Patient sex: M
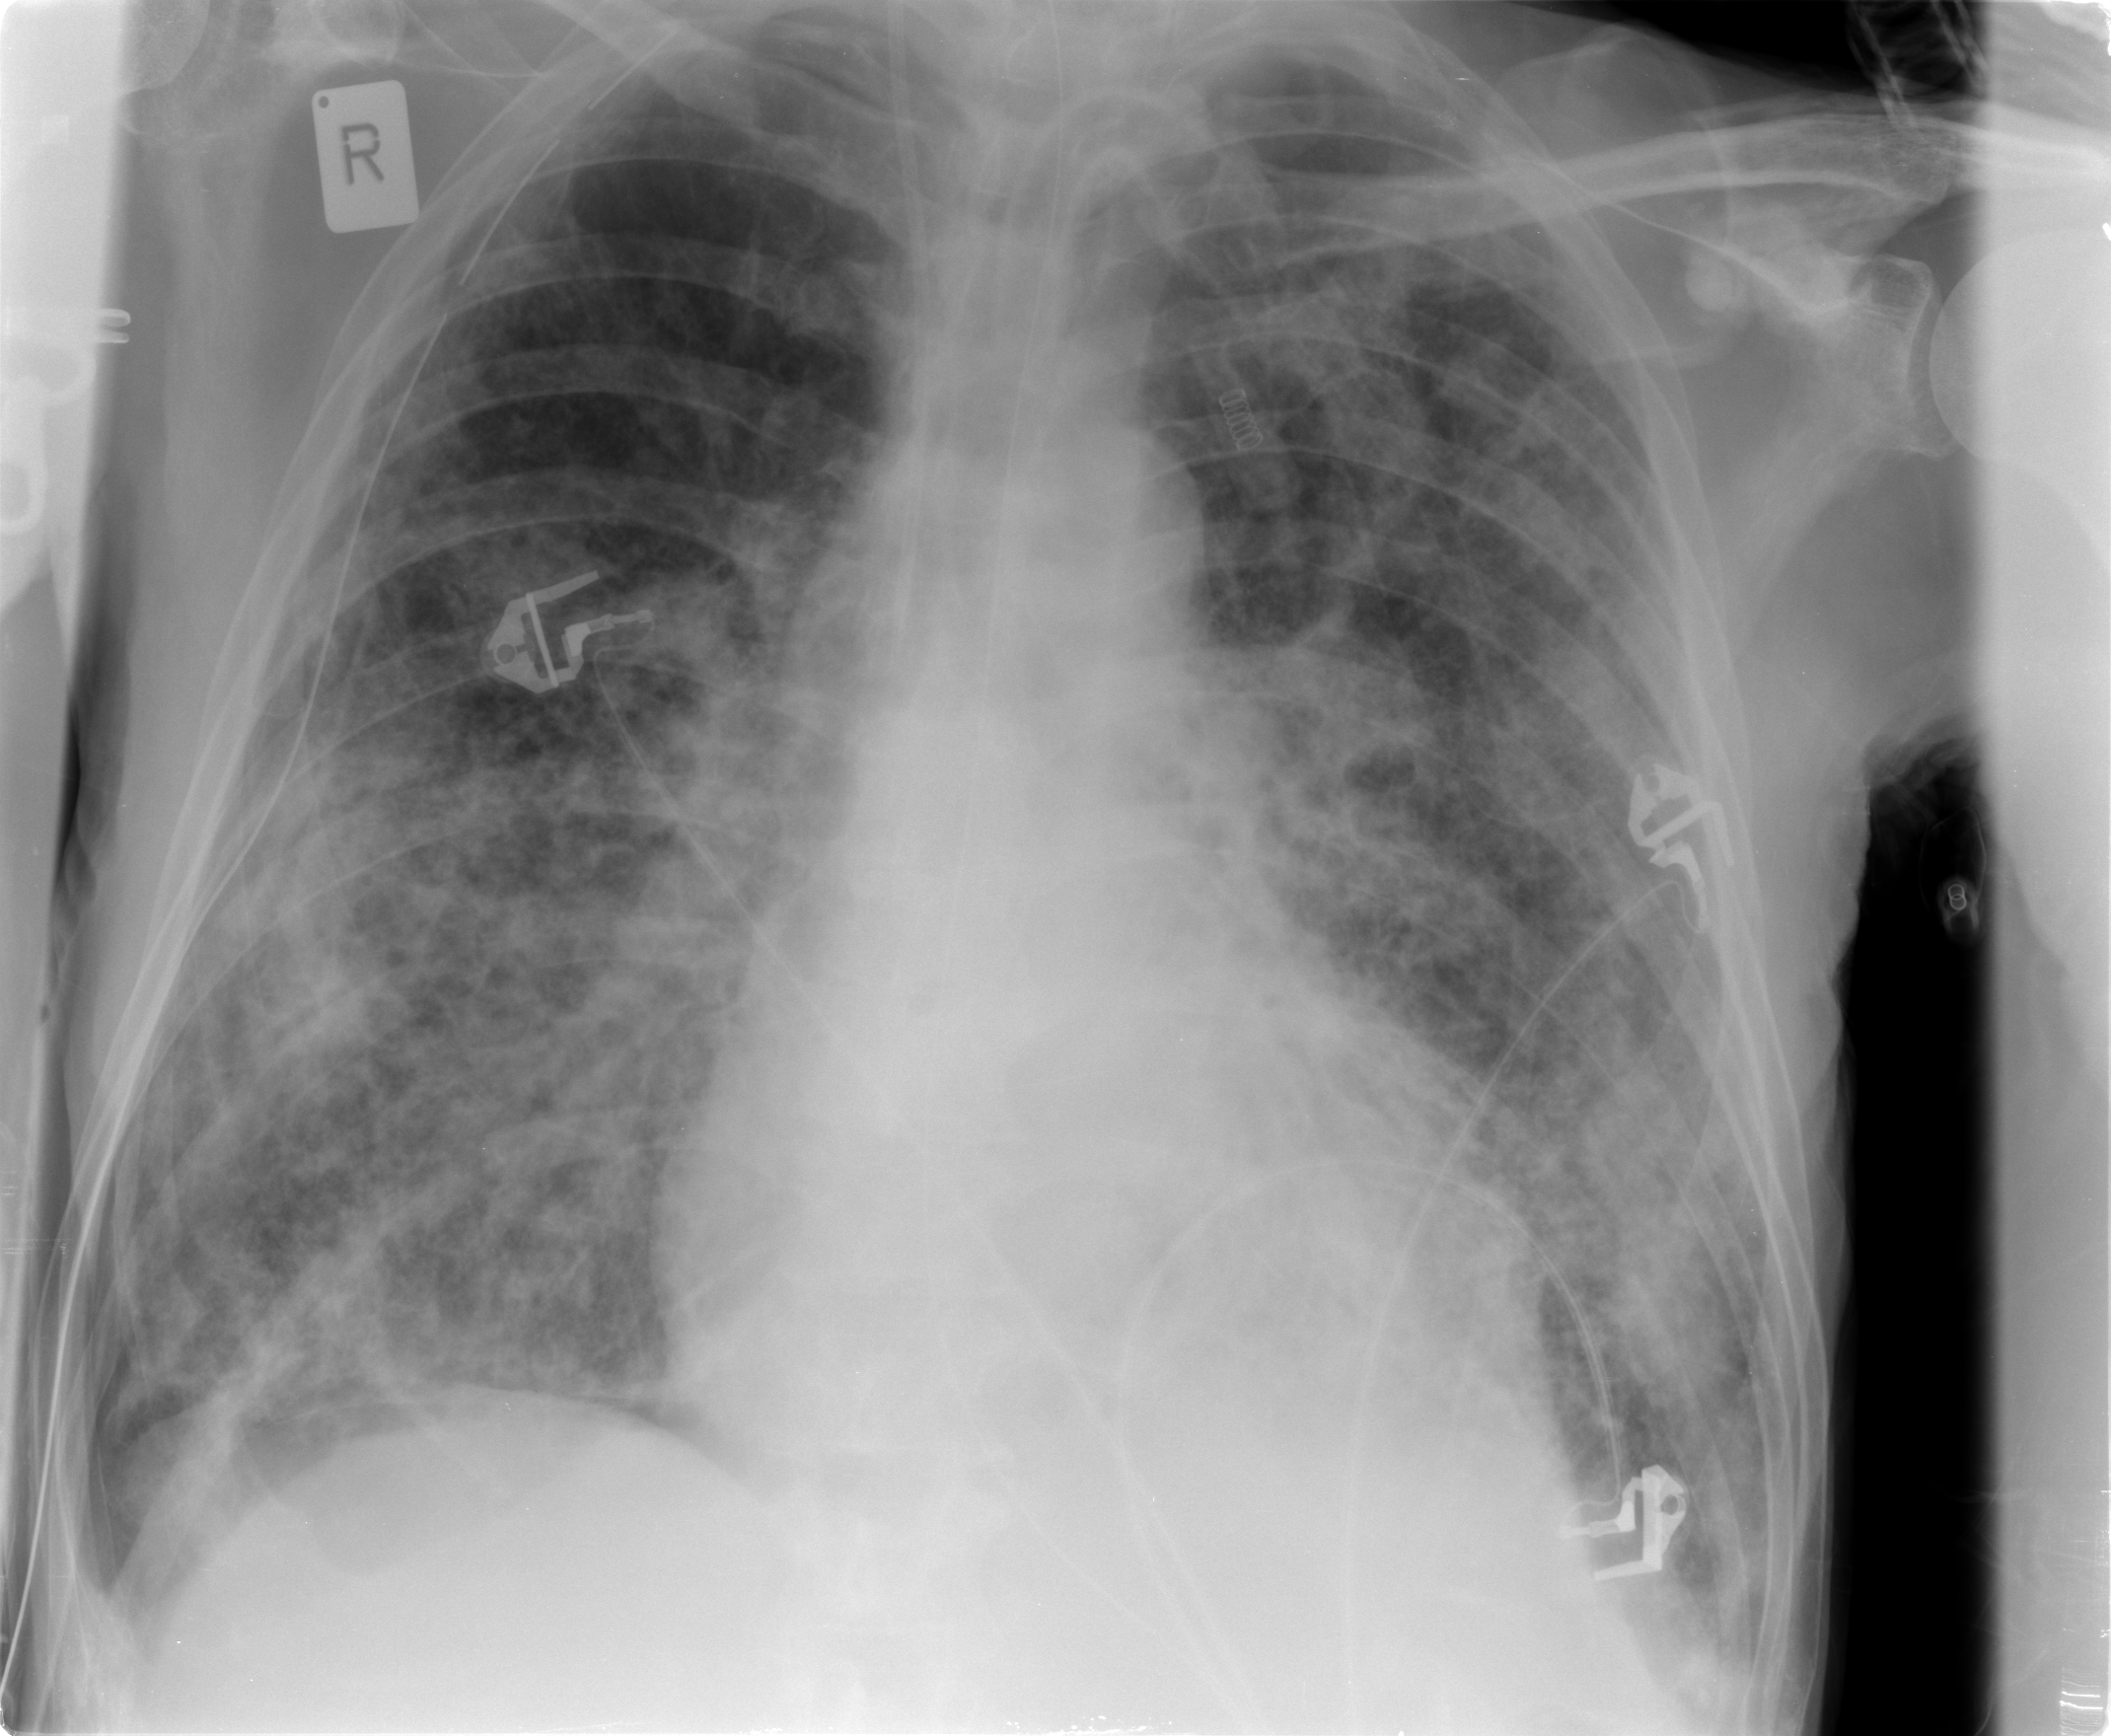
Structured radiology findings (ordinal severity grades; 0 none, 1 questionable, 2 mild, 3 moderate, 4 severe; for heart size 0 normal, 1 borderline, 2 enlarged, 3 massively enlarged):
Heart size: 2
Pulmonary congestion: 2
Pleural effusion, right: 0
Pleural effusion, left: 0
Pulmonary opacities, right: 3
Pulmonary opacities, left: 3
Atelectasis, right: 3
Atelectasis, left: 3